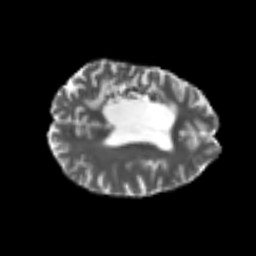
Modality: T2w
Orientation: axial
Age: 31
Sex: female
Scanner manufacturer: siemens
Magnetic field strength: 3 T
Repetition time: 4.999 s
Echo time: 0.07946 s